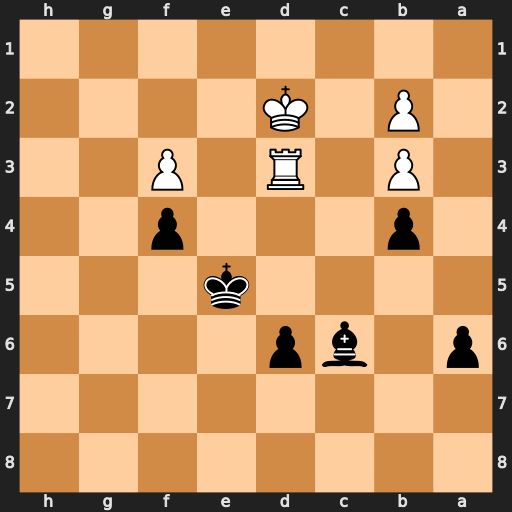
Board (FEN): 8/8/p1bp4/4k3/1p3p2/1P1R1P2/1P1K4/8
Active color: b
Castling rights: -
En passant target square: -
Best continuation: Bb5 Kc2 Bxd3+